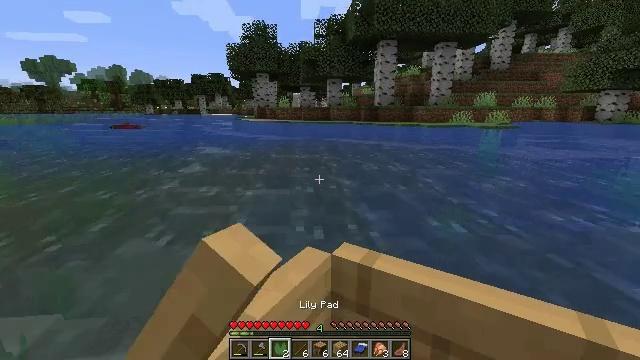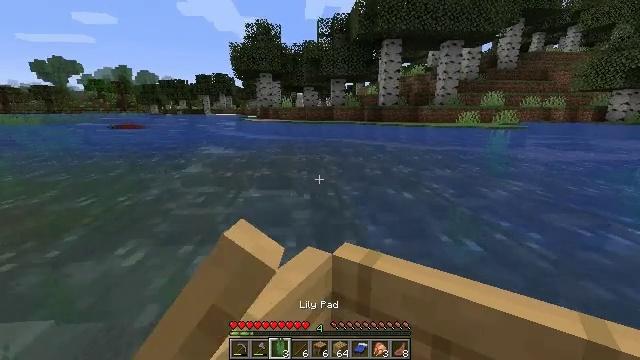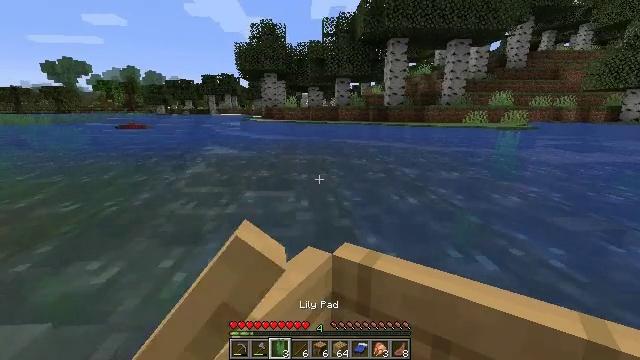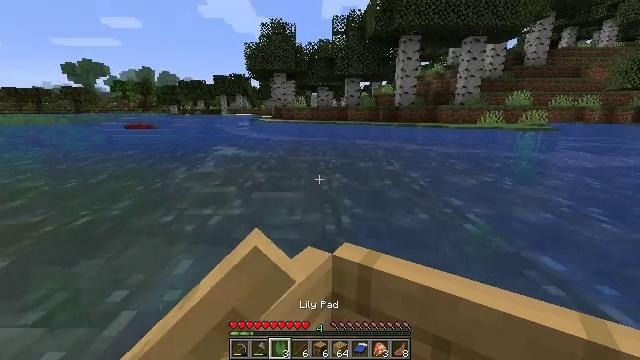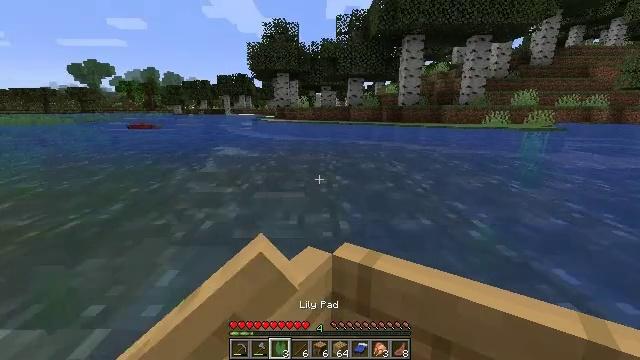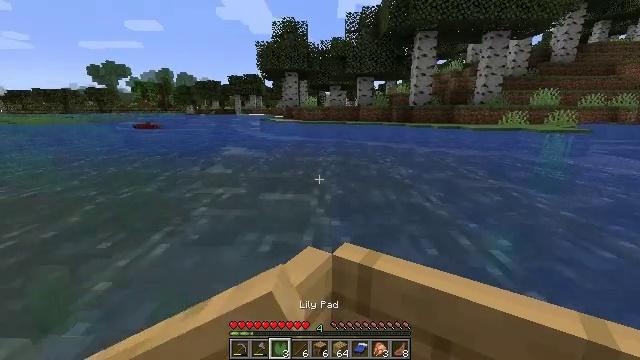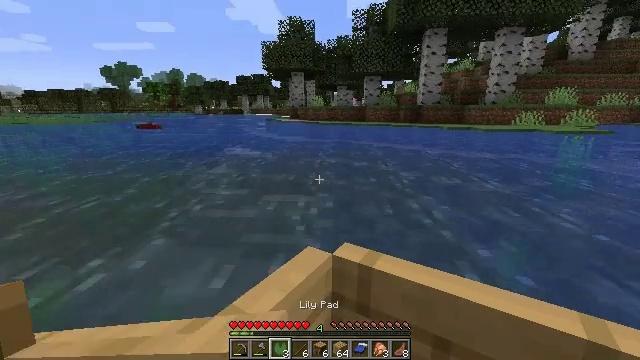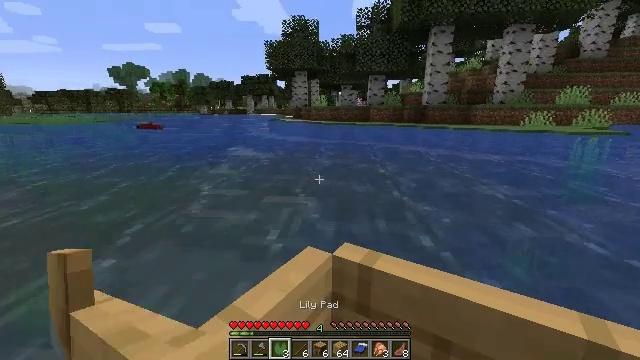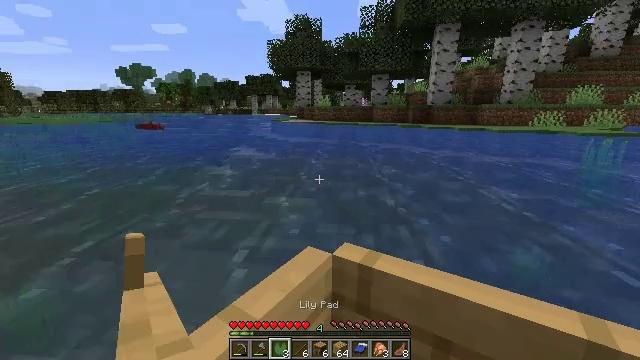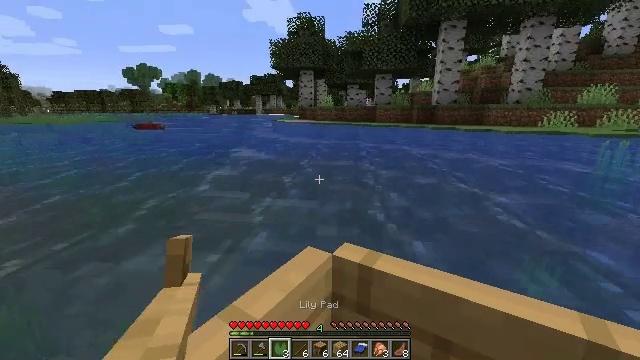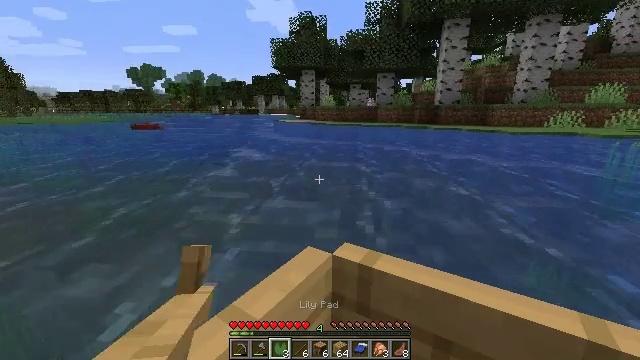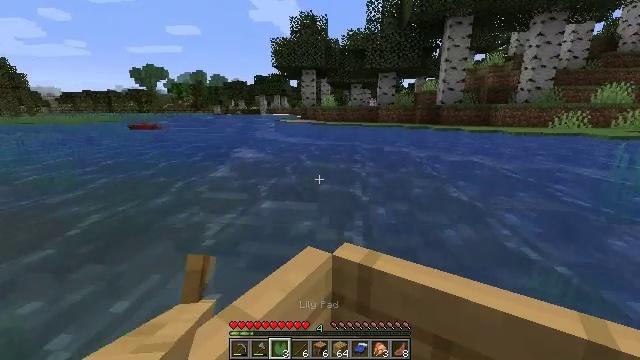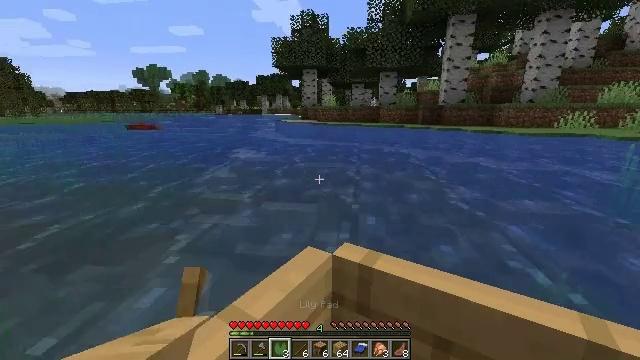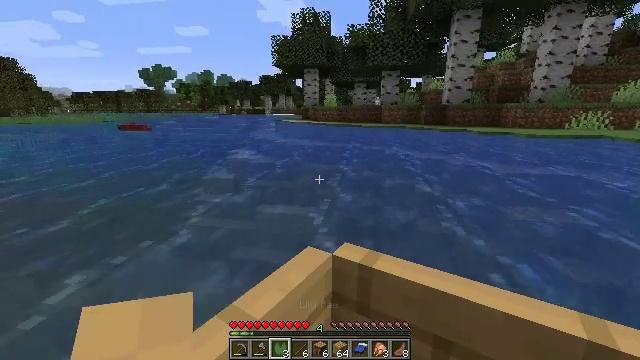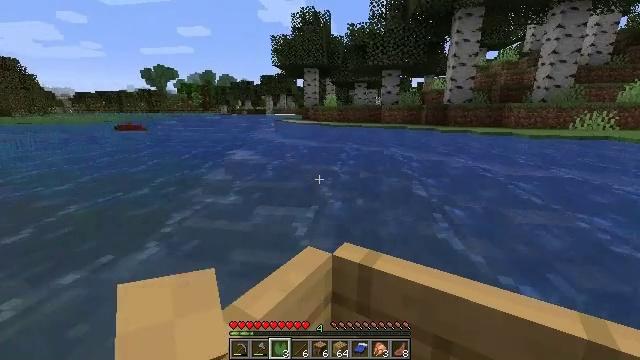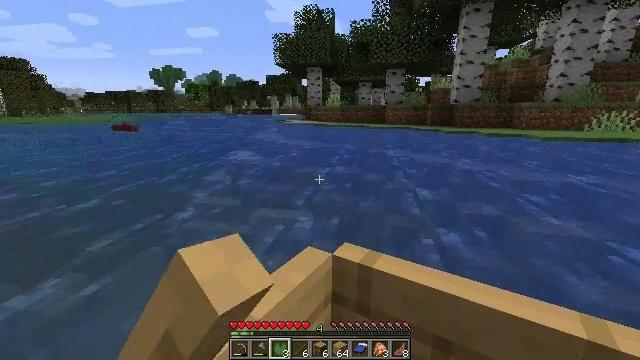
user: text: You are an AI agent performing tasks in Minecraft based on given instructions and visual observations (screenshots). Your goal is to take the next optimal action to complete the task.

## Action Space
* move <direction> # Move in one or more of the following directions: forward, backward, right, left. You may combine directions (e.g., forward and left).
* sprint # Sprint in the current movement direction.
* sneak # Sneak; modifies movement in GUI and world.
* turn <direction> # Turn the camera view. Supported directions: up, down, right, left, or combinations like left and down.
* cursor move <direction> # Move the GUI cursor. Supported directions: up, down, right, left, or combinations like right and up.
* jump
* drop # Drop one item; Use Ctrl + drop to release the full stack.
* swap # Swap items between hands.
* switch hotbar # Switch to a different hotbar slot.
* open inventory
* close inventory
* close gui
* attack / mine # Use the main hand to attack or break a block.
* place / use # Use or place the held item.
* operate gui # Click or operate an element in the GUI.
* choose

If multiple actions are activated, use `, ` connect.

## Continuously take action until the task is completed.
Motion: motion action
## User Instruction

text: Drop a lily pad.
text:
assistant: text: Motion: move forward and move left
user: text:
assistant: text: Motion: move forward
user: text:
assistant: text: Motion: move forward
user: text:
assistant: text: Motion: move forward
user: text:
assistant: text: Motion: move forward
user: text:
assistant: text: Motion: move forward
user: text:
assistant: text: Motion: move forward
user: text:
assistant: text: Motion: move forward
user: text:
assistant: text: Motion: move forward
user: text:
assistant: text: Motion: move forward
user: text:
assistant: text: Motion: move forward
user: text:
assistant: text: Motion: move forward
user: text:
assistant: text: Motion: move forward
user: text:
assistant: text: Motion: move forward and move left
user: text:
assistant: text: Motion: move forward and move left
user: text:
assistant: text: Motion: move forward and move left
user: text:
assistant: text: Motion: move forward and move left
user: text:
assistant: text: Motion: move forward and move left
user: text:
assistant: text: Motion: move forward and move left
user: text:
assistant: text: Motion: move forward and move left
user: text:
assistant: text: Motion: move forward and move left
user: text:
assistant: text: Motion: move forward and move left
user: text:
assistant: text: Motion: move forward
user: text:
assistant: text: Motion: move forward
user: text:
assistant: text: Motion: move forward
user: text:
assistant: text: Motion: move forward
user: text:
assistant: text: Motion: move forward
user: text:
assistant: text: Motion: move forward, turn left
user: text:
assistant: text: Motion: move forward
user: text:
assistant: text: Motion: move forward, drop